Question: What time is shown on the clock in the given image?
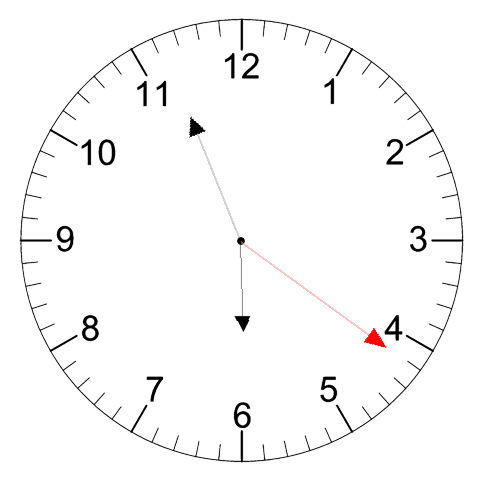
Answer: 05:56:21